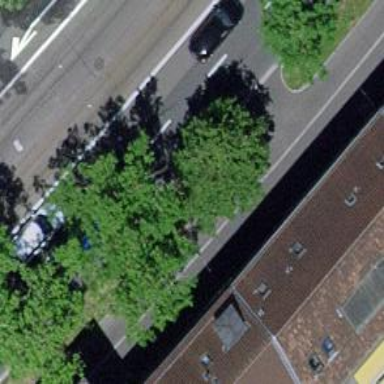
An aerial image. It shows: Avenue of trees.